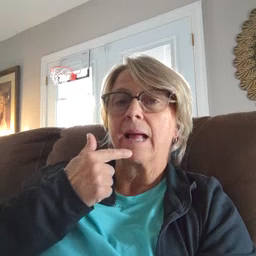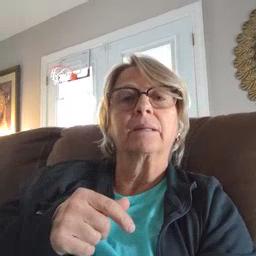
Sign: say